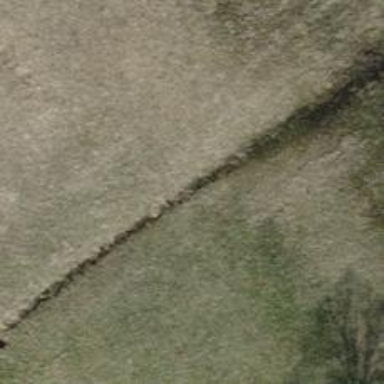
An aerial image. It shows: Ditch in the surroundings.